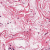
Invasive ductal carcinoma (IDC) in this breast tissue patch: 0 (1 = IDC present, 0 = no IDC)